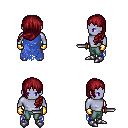
a pixel art fantasy rpg character, male body template, dark elf, purple skin, blue tattered cape, teal pants, brunette left-swept hairstyle, gold gloves, metal boots, dagger, four views (front, back, left, right), 2x2 character sprite sheet, small pixel art, hard edges, no anti-aliasing